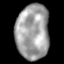
Tissue: lung
Cell type: Epithelial cells
Senescence score: 0.2239
Nuclear area (px): 1794
Mean DAPI intensity: 159.838